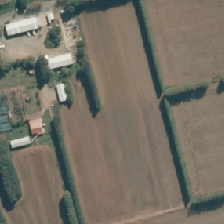
Land cover: shortrotation_cropland